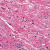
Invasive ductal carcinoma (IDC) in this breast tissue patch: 0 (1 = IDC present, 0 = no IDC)